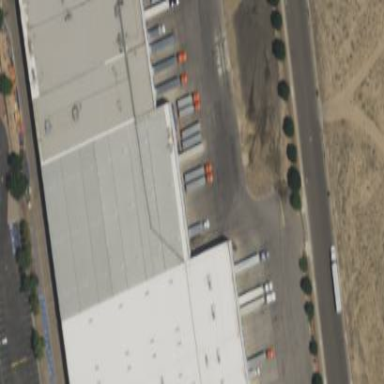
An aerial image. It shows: Warehouse.